Question: I have 5 entities:
- - - - -
Here is the schema:

- A WebUser is a Person who is registered to the website. For each Webuser, there is a person ID. - A person can be a web user, an author etc.- Each WebUser has 0 or more affiliations. Those affiliations were created by this WebUser and linked in the able UserAffiliations.- The WebUser can also link the affiliations he createed to a person (if the person is an author) and the Entity PersonAffiliation will be populated.
I am trying now to give the possibility to the webuser to assign an affiliation to an author (person). For that, the I have:
- In the Entity Person'''
@ORM\OneToMany(targetEntity="PersonAffiliation", mappedBy="person", cascade={"persist", "remove"})
protected $affiliations;
'''
- In the PersonAffiliation'''
@ORM\ManyToOne(targetEntity="Person", inversedBy="affiliations")
@ORM\JoinColumn(name="person_id", referencedColumnName="id")
protected $person;
@ORM\ManyToOne(targetEntity="Affiliation", inversedBy="person_affiliations")
@ORM\JoinColumn(name="affiliation_id", referencedColumnName="id")
protected $affiliation;
'''
- In the Entity User:'''
@ORM\OneToMany(targetEntity="UserAffiliation", mappedBy="user")
protected $affiliations;
@ORM\ManyToOne(targetEntity="Person")
@ORM\JoinColumn(name="person_id", referencedColumnName="id")
protected $person;
'''
- In the Entity UserAffiliation'''
@ORM\ManyToOne(targetEntity="User", inversedBy="affiliations")
@ORM\JoinColumn(name="user_id", referencedColumnName="id")
protected $user;
@ORM\ManyToOne(targetEntity="Affiliation", inversedBy="user_affiliations")
@ORM\JoinColumn(name="affiliation_id", referencedColumnName="id")
protected $affiliation;
'''
In the form, I am doing the next:
'''
$builder->add('affiliations', 'entity', array(
'class' => 'SciForumVersion2Bundle:PersonAffiliation',
'query_builder' => function($em) use ($person){
return $em->createQueryBuilder('pa')->where('pa.person_id = :id')->setParameter('id', $person->getId());
},
'property' => 'affiliation',
'multiple' => true,
'expanded' => true,
));
'''
But all this is not working properly as I would like.
: When I try to add a new affiliation, it is only added for the WebUser and I can't link it through the form to the author (Person).
Do you have an idea on how to resolve this, or maybe a good tutorial?
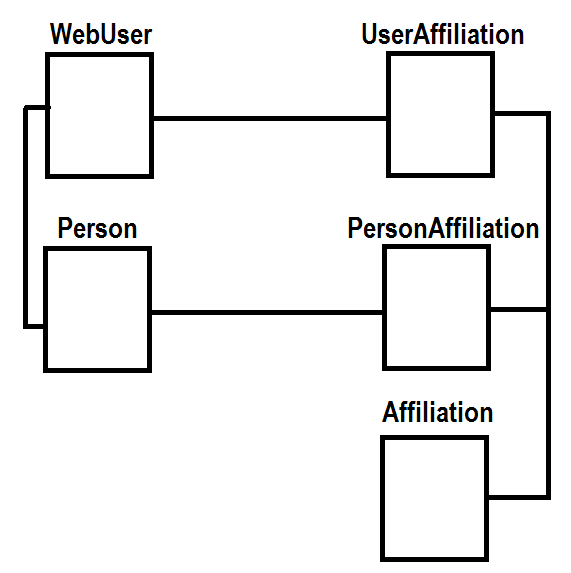
Answer: This should be handled in the Entity1Controller.php:
'''
public function createAction(Request $request)
{
$securityContext = $this->get('security.context');
$em = $this->getDoctrine()->getManager();
$form = $this->createForm(new Entity1Type()
,null,array('attr' => array('securitycontext' => $securityContext)));
$form->bind($request);
if ($form->isValid()){
$data = $form->getData();
$entity1id = $data->getId();
$entity2id = $data->getEntity2Id();
$entity1medicaid=$data->getMedicaidID();
$entity1=$em->getRepostiory('projectBundle:Entity1')->findOneById($entity1id);
$entity2=$em->getRepository('projectprojectBundle:Entity2')->findOneById($entity2id);
if (null === $entity1){
$entity1=new entity1();
$entity1->setEntity2id($entity2id);
$entity1->setID($entity1id);
}
if (null === $entity2){
$entity2=new entity2();
$entity2->setID($entity2id);
}
$em->persist($entity1);
$em->persist($entity2);
$em->flush();
return $this->redirect($this->generateUrl('entity1', array()));
}
return $this->render('Bundle:entity1:new.html.twig', array(
'form' => $form->createView()
,'attr' => array('securitycontext' => $securityContext
)
)
);
}
'''
You may also have to set cascade persist in your association mappings. Entity1.yml:
'''
project\projectBundle\Entity\Entity1:
type: entity
table: entity1
repositoryClass: project\projectBundle\Entity\Entity1Repository
fields:
id:
type: bigint
id: true
generator:
strategy: AUTO
property:
type: string
length: 255
unique: true
manyToMany:
entity2:
targetEntity: entity2
mappedBy: entity1
cascade: ["persist"]
'''
In theory, symfony will make entity2 under the hood, making the second if null clause unnecessary, but that always bothers me, so I prefer to do it explicitly.